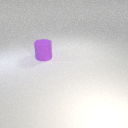
large purple rubber cylinder